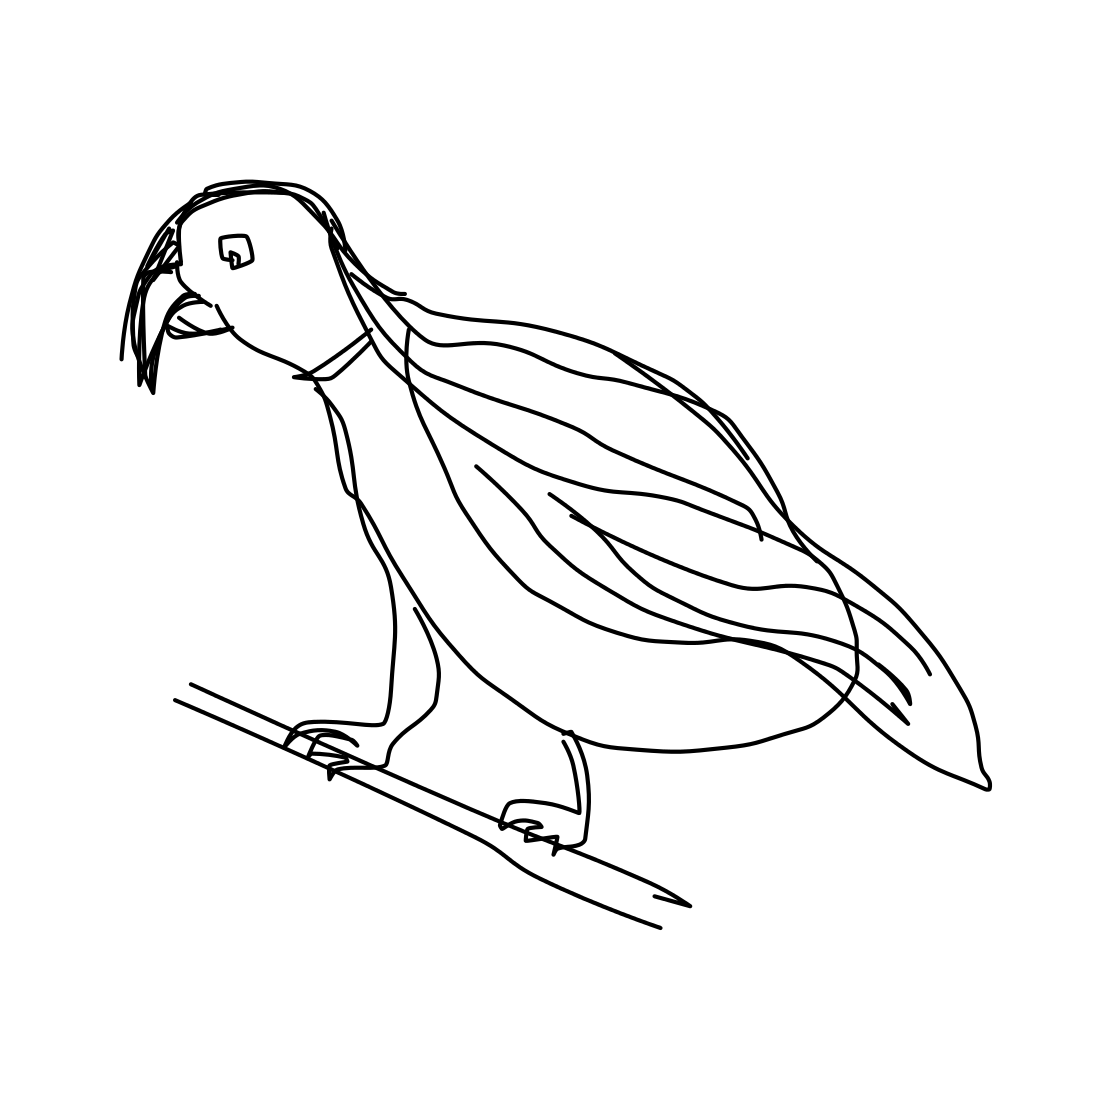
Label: parrot